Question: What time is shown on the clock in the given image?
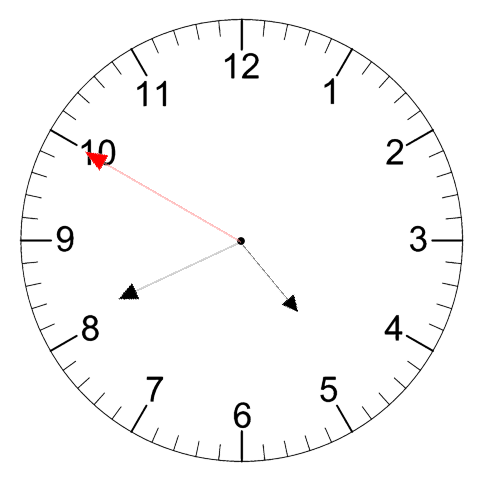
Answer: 04:40:50